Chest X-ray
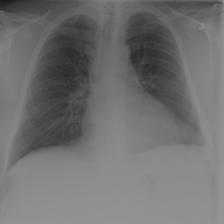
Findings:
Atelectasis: negative
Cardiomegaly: positive
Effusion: positive
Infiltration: negative
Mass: negative
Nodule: negative
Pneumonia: negative
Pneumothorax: negative
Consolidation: negative
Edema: negative
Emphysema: negative
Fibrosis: negative
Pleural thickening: negative
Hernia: negative